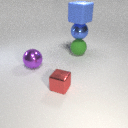
large purple metal sphere to the left of large green rubber sphere